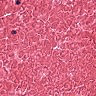
Metastatic tissue present: no